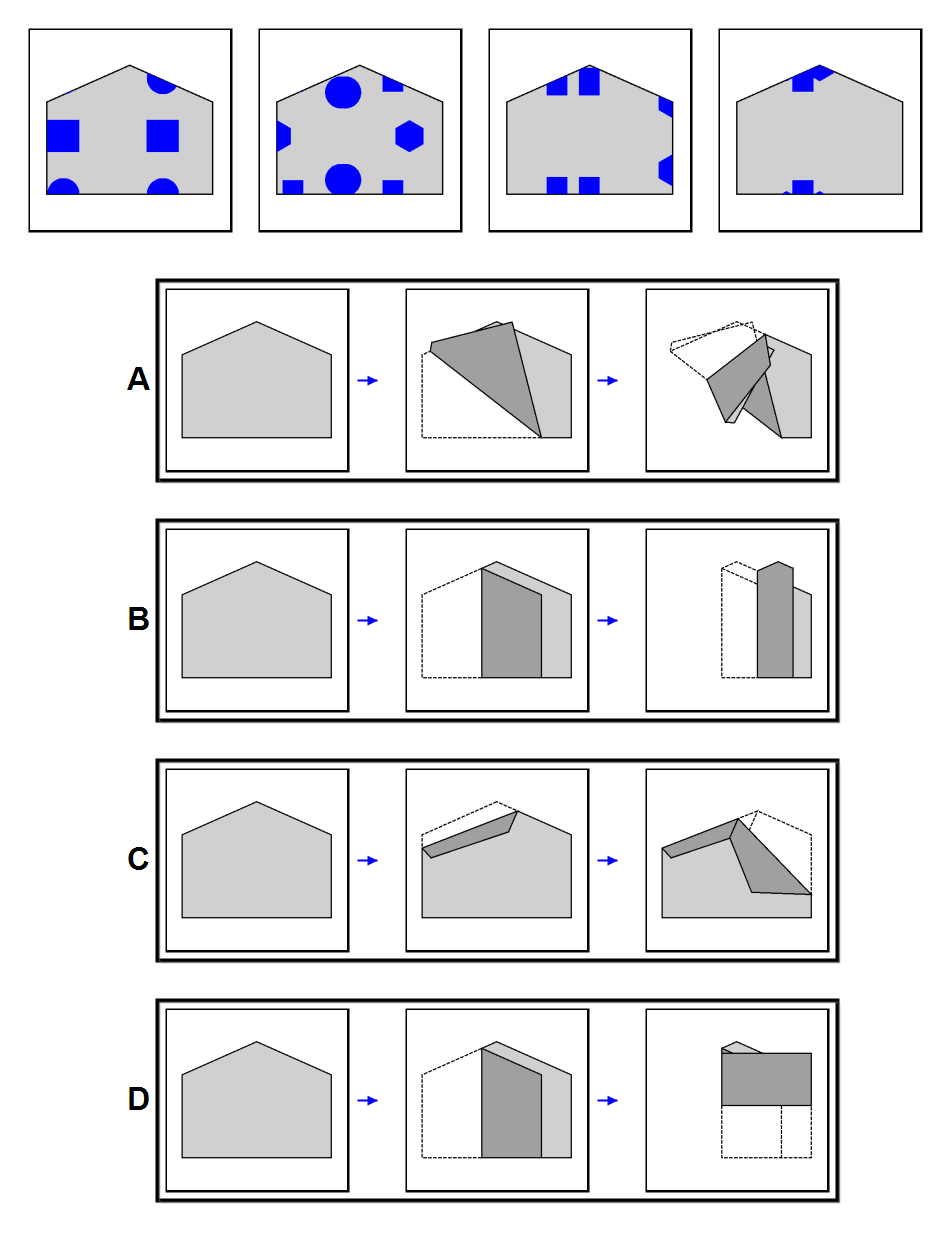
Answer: D